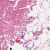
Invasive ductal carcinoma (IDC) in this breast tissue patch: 0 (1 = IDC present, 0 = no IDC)